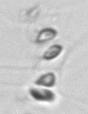
Label: Chaetoceros_socialis